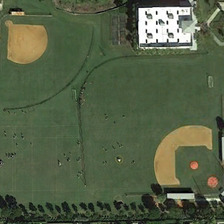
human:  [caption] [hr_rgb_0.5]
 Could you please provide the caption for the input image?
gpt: two baseball fields are surrounded by green trees .

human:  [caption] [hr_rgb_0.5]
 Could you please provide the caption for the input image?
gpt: two baseball fields are surrounded by green trees .

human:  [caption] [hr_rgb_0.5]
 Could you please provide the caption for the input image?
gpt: two baseball fields are surrounded by green trees .

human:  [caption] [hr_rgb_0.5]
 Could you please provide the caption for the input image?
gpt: two baseball fields are surrounded by green trees .

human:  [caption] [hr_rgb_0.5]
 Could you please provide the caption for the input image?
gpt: two baseball fields are surrounded by green trees .